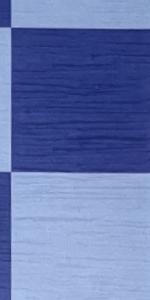
Label: Empty